Question: I am making an iOS app for remote controlling the lights in my house. I have a list of groups of bulbs (rooms) that can be turned on and off. My problem is selecting a room, I want it to be like this:

You can either press the arrows left or right to switch the room, or you can put your finger, where it says Living Room and swipe left or right to switch it.
Can someone give me a pointer as how to implement a swipe feature like that? I know there are gesture recognizers. I never used them, but I guess they won't automatically make the text I want to swipe follow my finger.
I guess it would be possible to use the gesture recognizer and manually move the text to get the swipe "feeling". It just seems to me like there should be an easier solution.
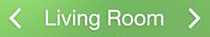
Answer: I solved it in the end by using a pangesturerecgonizer attached to the label. It's pretty straight forward, I just didn't know pan is supposed to mean something like drag and drop, I thought pan would be something completely different.